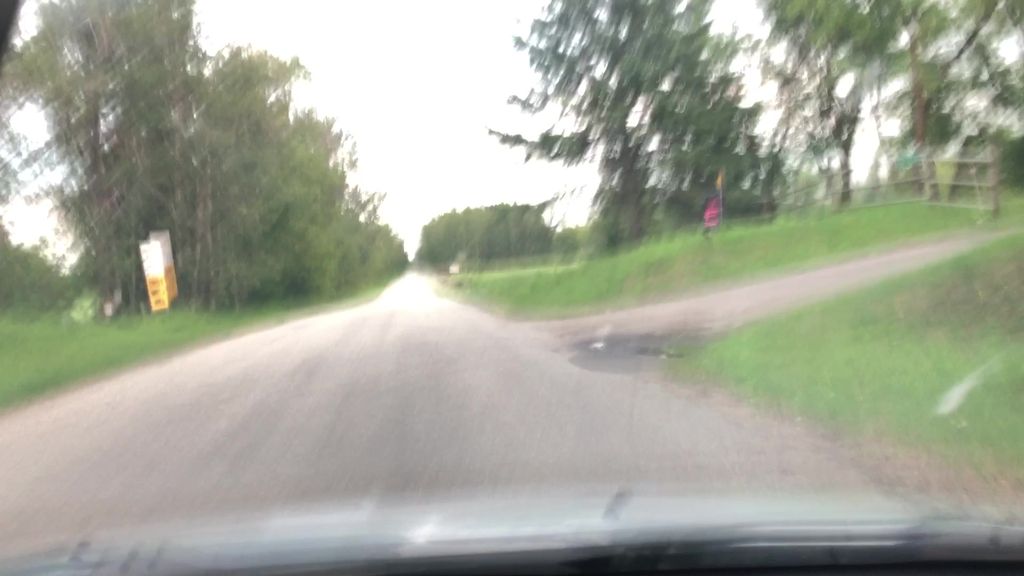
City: edmonton